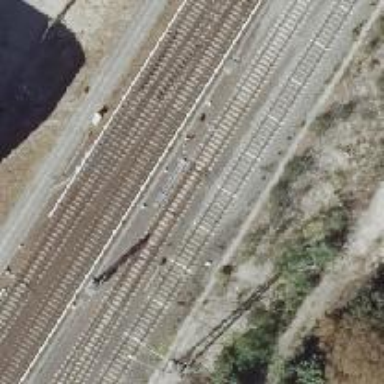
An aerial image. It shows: Railway switch.